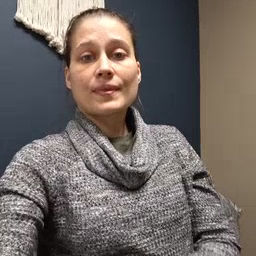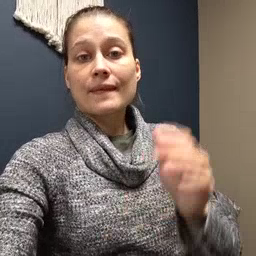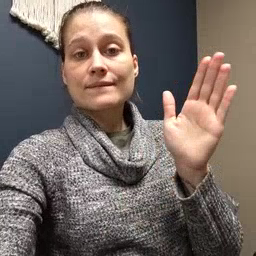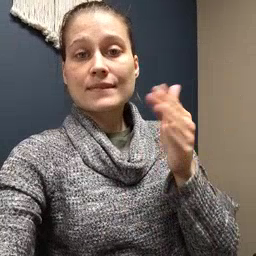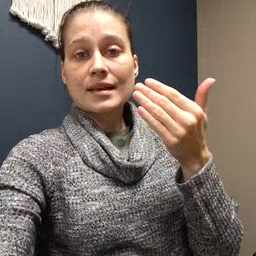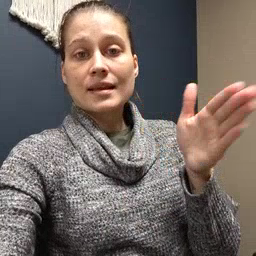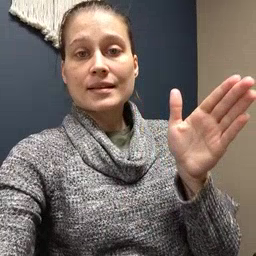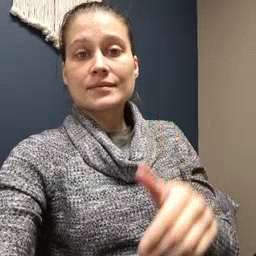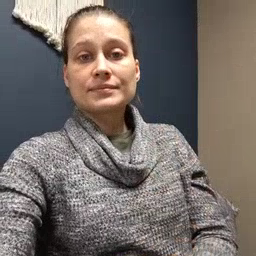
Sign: flag